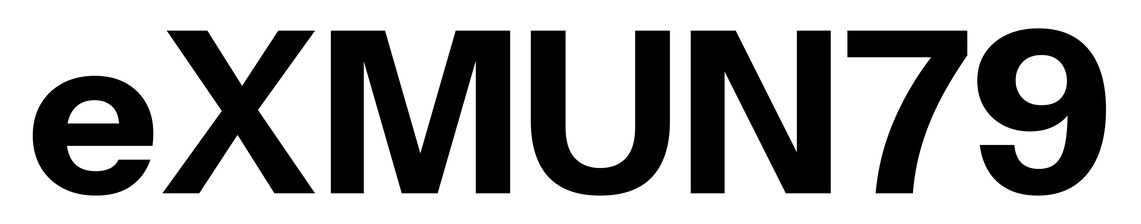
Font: InstrumentSans_Bold